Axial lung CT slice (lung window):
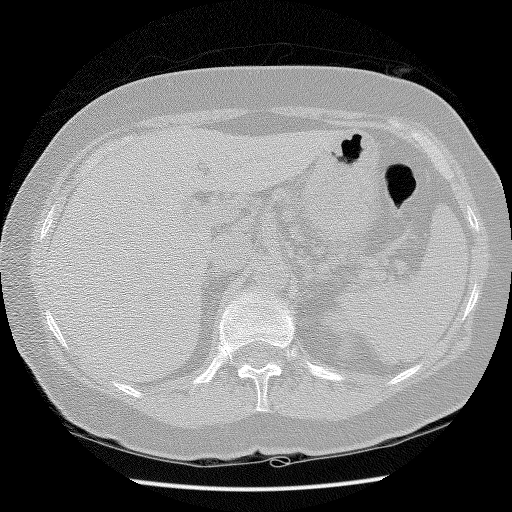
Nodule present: no